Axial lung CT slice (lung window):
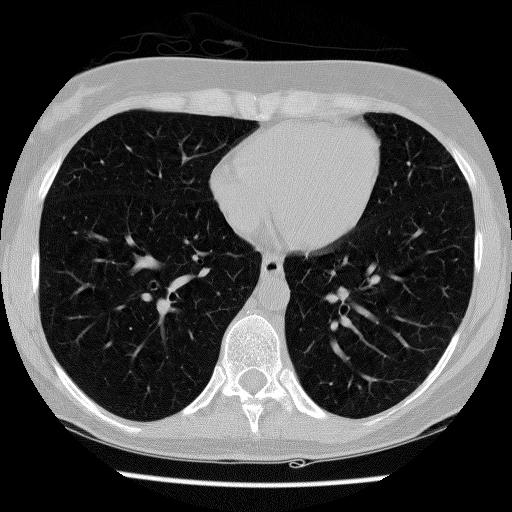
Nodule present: no